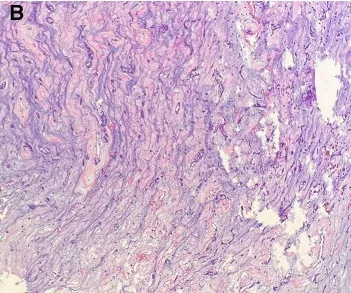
Intraoperative and pathological images. (B) Pathological examination of the cyst (hematoxylin and eosin stain, x4) showed spindle cells with eosinophilic cytoplasm surrounded by mucoid matrix.
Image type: pathology (h&e)